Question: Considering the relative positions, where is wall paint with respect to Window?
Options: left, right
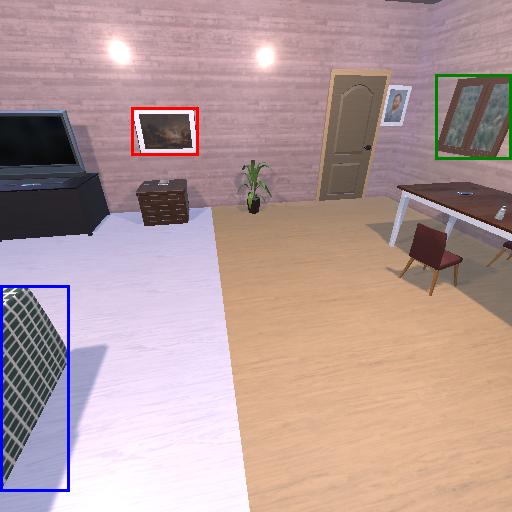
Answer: left